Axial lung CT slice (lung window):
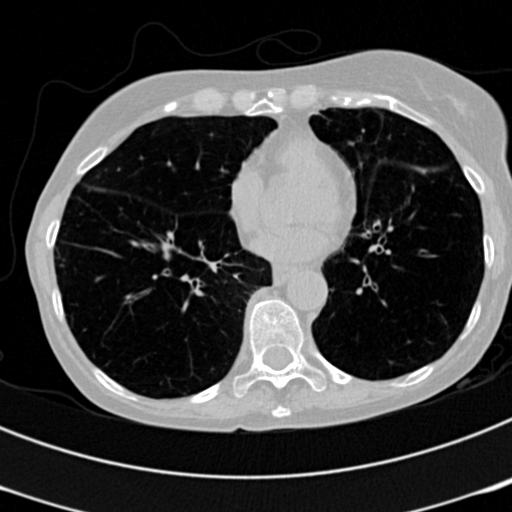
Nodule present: no